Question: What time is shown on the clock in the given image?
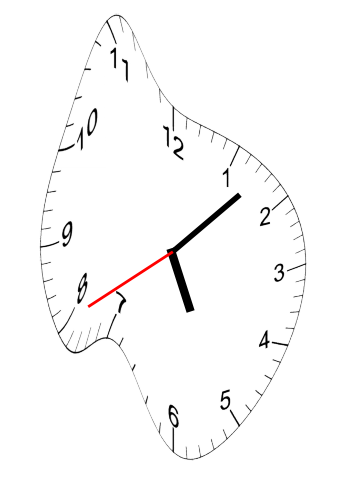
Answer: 05:07:40